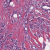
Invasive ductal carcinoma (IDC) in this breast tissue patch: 1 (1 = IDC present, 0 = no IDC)